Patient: sex M, age 52
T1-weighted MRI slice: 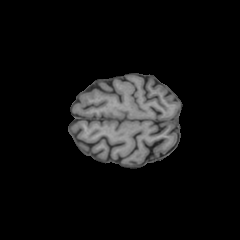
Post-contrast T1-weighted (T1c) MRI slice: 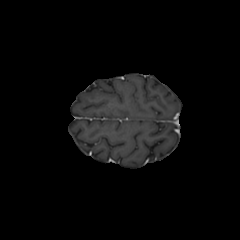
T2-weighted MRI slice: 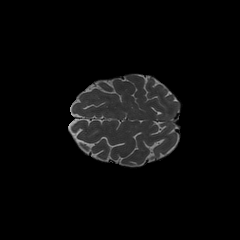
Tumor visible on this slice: no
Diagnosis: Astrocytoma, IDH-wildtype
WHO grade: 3